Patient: sex M, age 55
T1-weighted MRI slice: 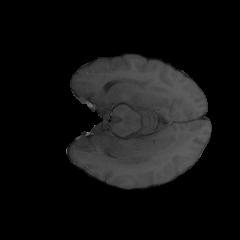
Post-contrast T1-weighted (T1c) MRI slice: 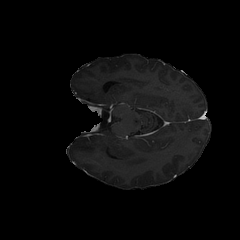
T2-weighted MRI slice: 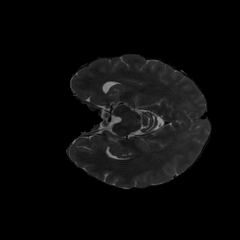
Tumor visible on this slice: no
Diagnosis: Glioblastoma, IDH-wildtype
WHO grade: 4